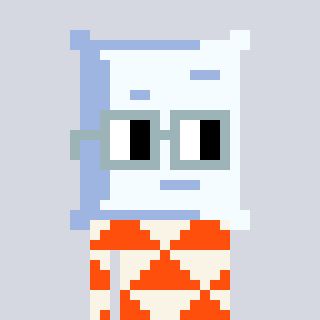
a pixel art character with square dark gray glasses, a pillow-shaped head and a orange-colored body on a cool background